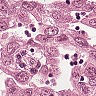
Metastatic tissue present: yes